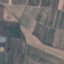
Land use / land cover class: PermanentCrop